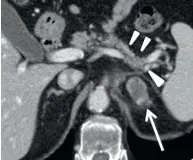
Case of an adrenal metastasis from lung cancer treated with percutaneous microwave ablation. (a,b). Preoperative CT demonstrated a 31 mm right adrenal metastasis (arrow) that was located in close proximity with critical structures such as pancreas (arrowheads in a) or stomach (arrowheads in b).
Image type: radiology (ct)